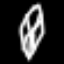
Label: diamond